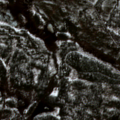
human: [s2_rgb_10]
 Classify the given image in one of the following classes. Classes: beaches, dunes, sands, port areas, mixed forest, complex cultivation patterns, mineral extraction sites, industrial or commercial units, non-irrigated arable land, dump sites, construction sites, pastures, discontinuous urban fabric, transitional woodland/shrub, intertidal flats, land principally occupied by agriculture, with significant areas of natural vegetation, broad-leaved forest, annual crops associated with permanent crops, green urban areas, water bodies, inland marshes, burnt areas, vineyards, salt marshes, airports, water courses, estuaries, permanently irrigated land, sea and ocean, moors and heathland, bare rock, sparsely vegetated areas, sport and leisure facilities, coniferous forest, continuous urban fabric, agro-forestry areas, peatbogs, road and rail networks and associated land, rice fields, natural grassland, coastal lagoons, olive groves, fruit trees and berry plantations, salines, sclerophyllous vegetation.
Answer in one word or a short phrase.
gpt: coniferous forest, transitional woodland/shrub